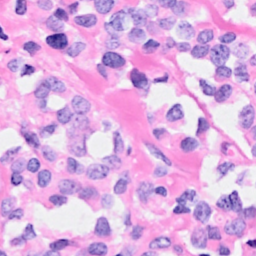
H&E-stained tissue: Breast